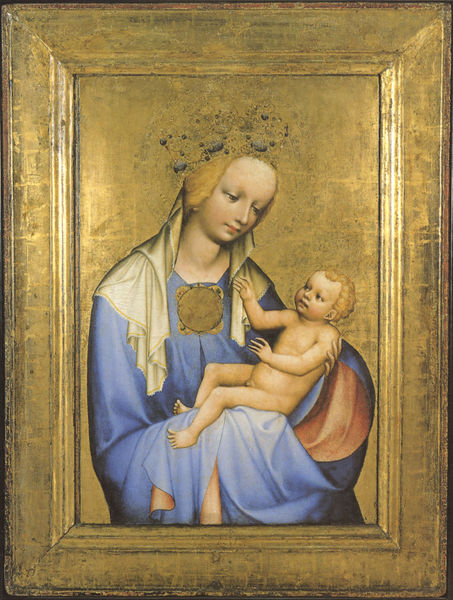
Titel: Madonna mit dem Kind, genannt Madonna von Roudnice (Raudnitz)
Künstler: Meister des Altars von Trebon
Schlagwörter: blau, nackt, rot, blond, halten, tragen, gold, brosche, krone, kleinkind, christus, jesus, maria, marienbild, liebevoll, gottesmutter, kleinkid